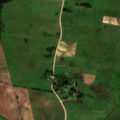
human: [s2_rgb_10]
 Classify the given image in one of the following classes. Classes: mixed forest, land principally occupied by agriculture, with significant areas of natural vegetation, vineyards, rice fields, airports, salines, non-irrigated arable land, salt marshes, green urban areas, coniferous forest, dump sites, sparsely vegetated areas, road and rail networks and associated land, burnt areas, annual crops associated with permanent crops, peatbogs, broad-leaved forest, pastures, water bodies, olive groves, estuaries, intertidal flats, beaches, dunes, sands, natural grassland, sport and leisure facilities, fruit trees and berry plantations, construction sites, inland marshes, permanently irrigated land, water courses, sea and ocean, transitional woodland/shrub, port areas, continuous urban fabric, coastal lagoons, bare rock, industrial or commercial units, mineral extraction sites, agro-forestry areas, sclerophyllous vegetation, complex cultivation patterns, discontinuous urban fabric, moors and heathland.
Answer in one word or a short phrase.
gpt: non-irrigated arable land, pastures, complex cultivation patterns